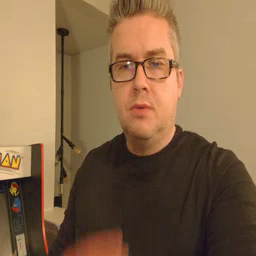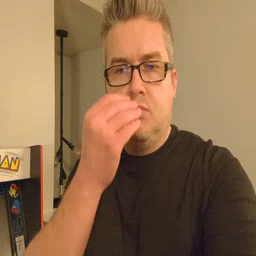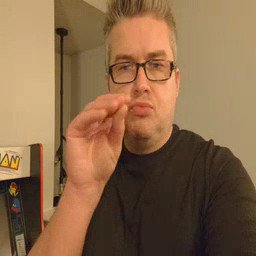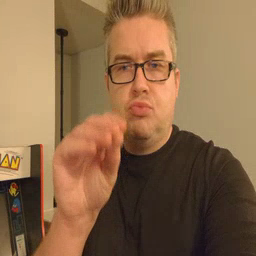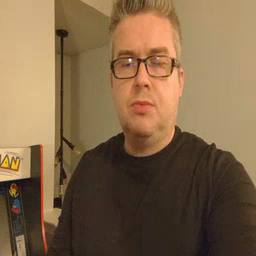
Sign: kiss